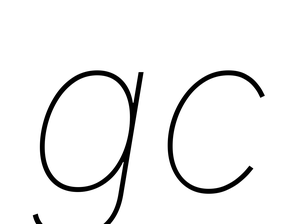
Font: Inter-Italic_Thin_Italic